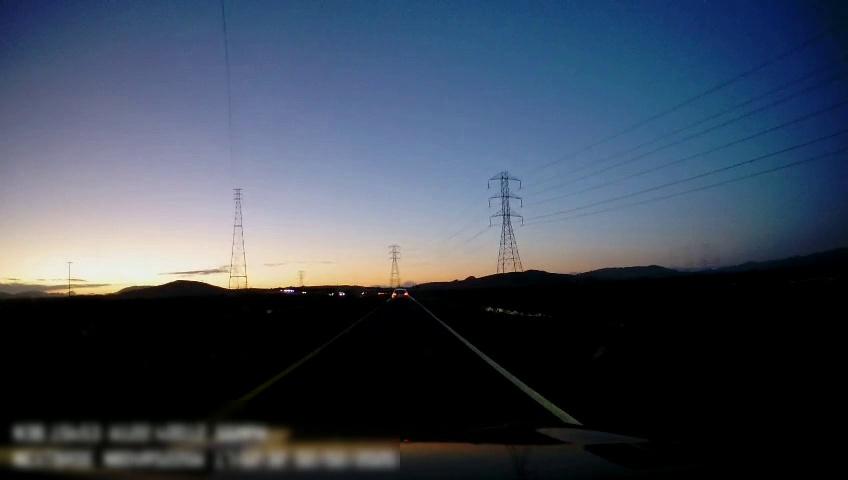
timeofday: Dusk/Dawn/Twilight
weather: Sunny
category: Drivable Space
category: Vehicles | Car
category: Lanes | Current Lane
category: Lanes | Current Lane